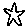
Label: star